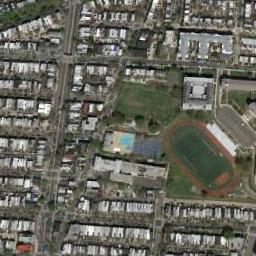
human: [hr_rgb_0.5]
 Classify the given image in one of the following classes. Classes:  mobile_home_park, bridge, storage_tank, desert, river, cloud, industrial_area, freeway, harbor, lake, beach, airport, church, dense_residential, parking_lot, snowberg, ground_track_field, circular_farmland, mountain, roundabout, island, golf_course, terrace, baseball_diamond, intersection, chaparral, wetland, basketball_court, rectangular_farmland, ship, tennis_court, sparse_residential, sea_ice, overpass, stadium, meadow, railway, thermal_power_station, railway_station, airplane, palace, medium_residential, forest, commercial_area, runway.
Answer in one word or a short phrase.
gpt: ground_track_field